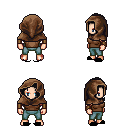
a pixel art fantasy rpg character, male body template, human, light skin, brown sleeveless shirt, teal pants, raven long hairstyle, cloth hood, leather bracers, black slippers, four views (front, back, left, right), 2x2 character sprite sheet, small pixel art, hard edges, no anti-aliasing